Question: On a bootstrap webshop template, im listing the items into col-md-3 divs.
How can i set these divs to the same height?
If the item name is to short or long, or of the price, only the normal price is displayed, each div height is smaller, and they arent in line.

Is there any jquery plugin for this problem? Or css? And i only want this, if the users device is not mobile.
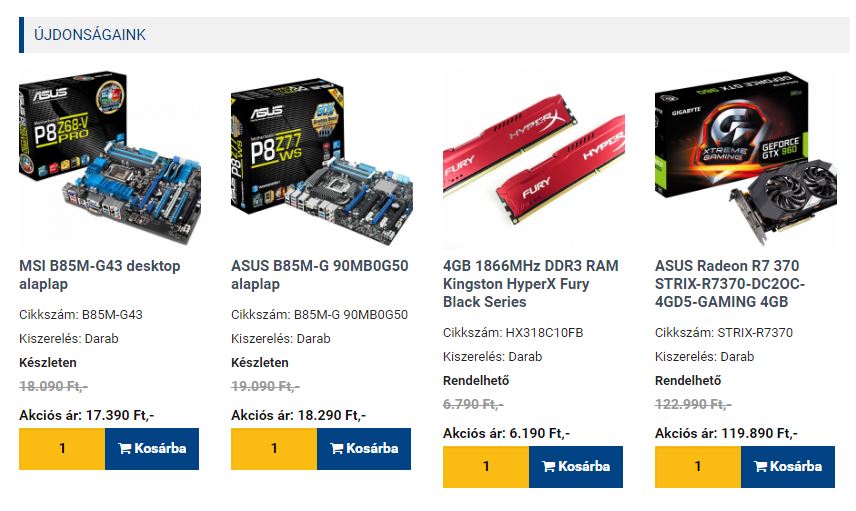
Answer: If you wanna use the heighter one get the max height and use for all the box.
'''
var maxHeight = 0;
$(yourelemselector).each(function(){
var thisH = $(this).height();
if (thisH > maxHeight) { maxHeight = thisH; }
});
$(yourelemselector).height(maxHeight);
'''
EDIT
If work why you don't accept the answer ? Second u can't use the same post for different question, by the way what you ask about 'how put i top input group' is not clear